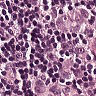
Metastatic tissue present: yes